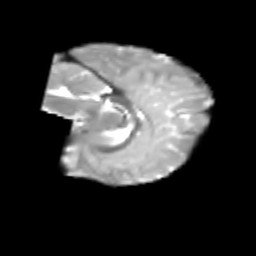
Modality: T2w
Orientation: sagittal
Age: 6
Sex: female
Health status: healthy